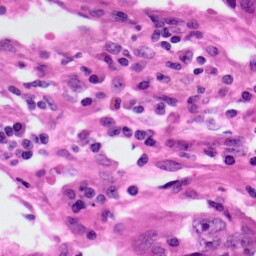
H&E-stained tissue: Lung